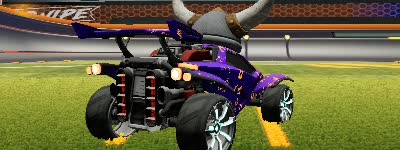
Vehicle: octane